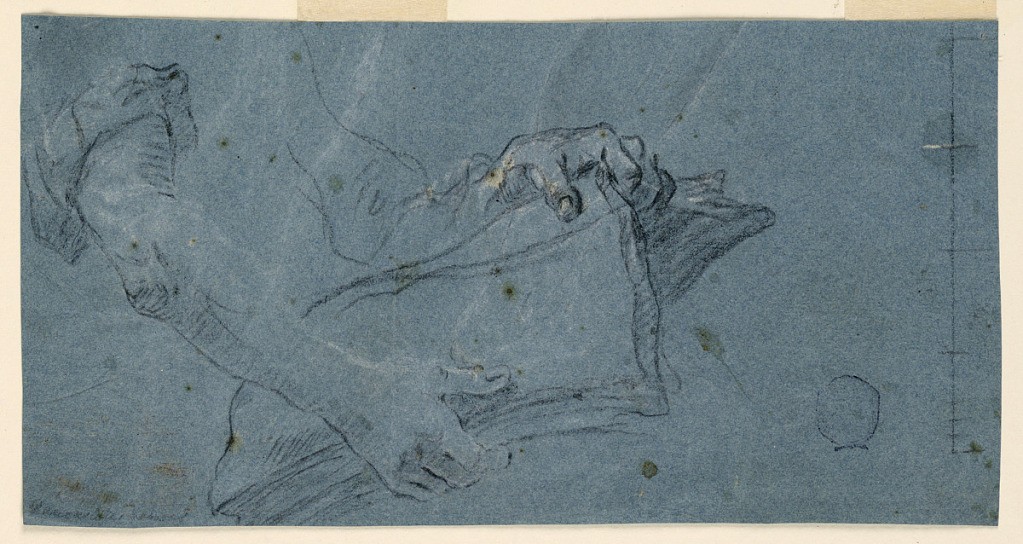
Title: Study: Hands
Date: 1750–1775
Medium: Charcoal and white heightening on blue paper
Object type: Drawing
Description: Horizontal composition of the hands and arms of a young man holding an open book. A scale is at the right edge. On the other side, three hands of a man are shown. One pair of hands is shown from the inside and a third left hand is shown from the outside